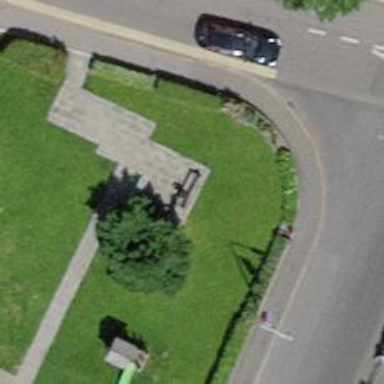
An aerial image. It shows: Brown bench.